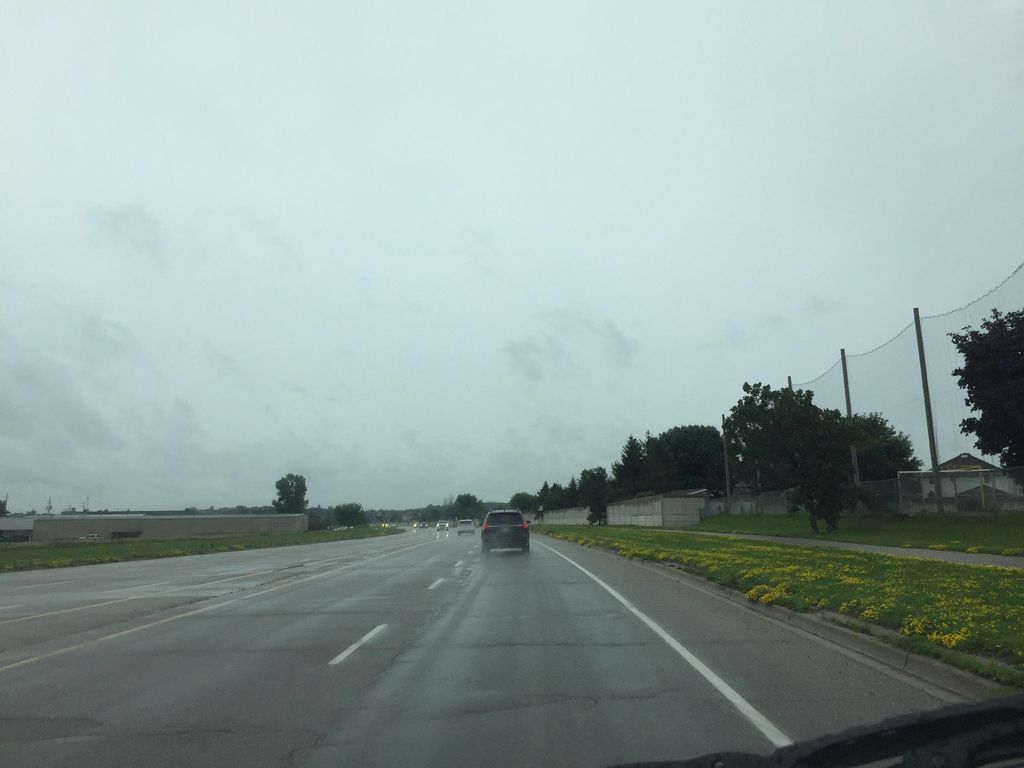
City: kitchener-waterloo